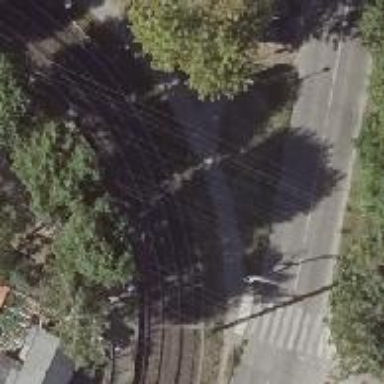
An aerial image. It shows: Tram railway with one track and electrified by contact line.